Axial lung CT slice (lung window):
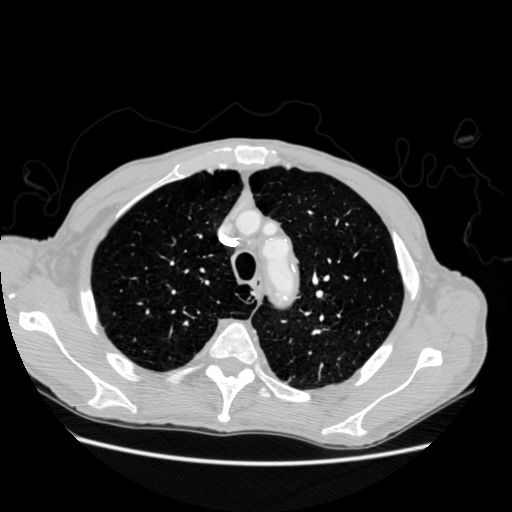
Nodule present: no